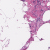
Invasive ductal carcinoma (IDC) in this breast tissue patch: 0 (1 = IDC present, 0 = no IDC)